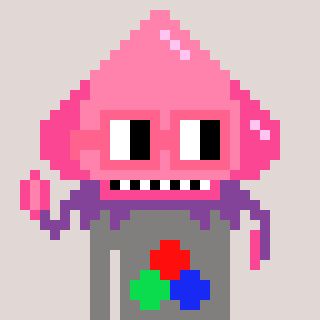
a pixel art character with square pink glasses, a squid-shaped head and a bluegrey-colored body on a warm background